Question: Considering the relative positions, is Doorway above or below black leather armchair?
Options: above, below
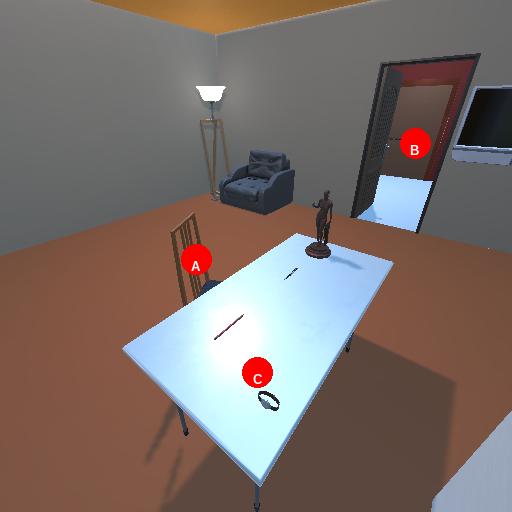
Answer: above